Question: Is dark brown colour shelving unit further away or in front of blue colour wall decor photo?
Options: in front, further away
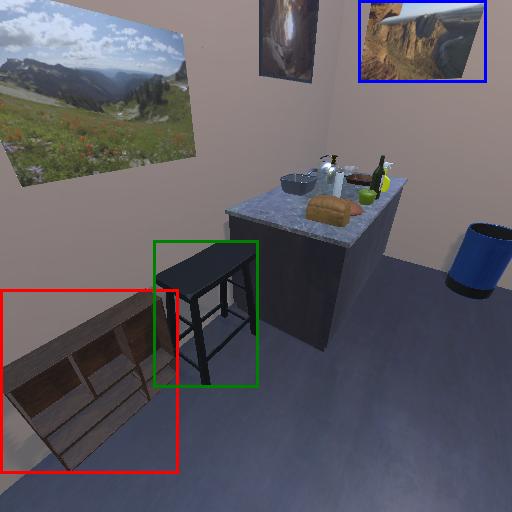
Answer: in front